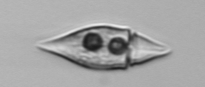
Label: Amphidinium